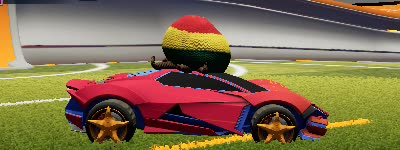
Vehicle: werewolf